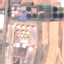
Land use / land cover: Industrial